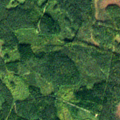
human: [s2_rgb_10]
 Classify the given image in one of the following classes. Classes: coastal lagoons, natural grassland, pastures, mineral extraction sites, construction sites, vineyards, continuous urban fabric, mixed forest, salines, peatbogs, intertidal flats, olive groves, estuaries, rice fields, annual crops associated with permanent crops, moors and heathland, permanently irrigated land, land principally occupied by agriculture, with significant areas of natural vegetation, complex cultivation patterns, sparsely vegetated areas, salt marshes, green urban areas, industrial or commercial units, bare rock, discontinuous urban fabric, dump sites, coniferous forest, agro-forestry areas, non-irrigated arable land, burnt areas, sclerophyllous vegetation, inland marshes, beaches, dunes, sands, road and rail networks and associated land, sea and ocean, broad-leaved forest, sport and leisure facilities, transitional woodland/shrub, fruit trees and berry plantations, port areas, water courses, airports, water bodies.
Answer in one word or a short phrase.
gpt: coniferous forest